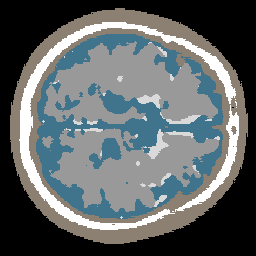
Label: no_lesion